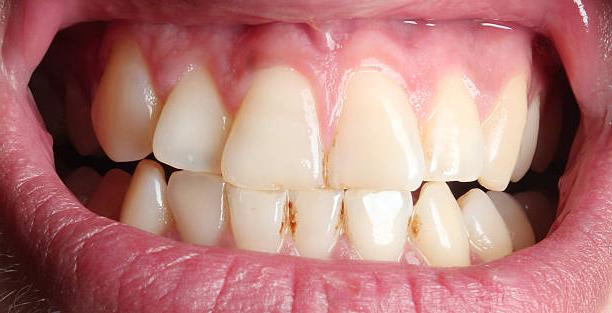
Condition: Gingivitis